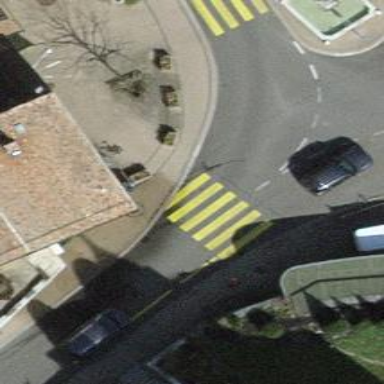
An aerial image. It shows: Zebra crossing on the road.